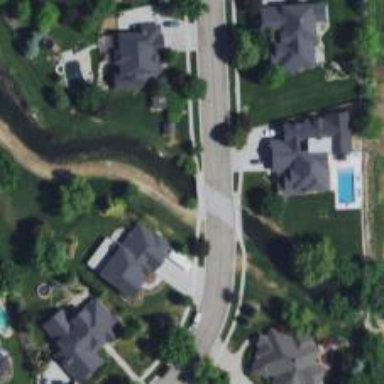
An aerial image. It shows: Culvert underpass for canal.